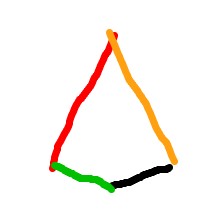
Shape: kite